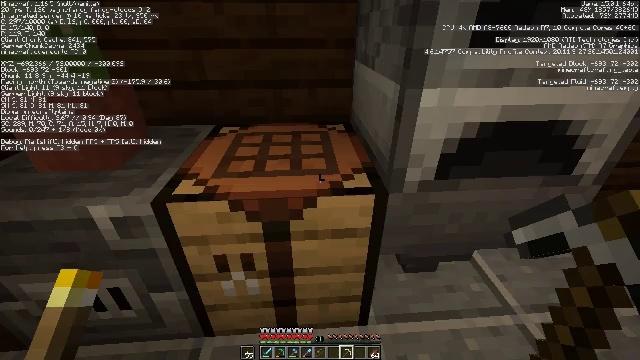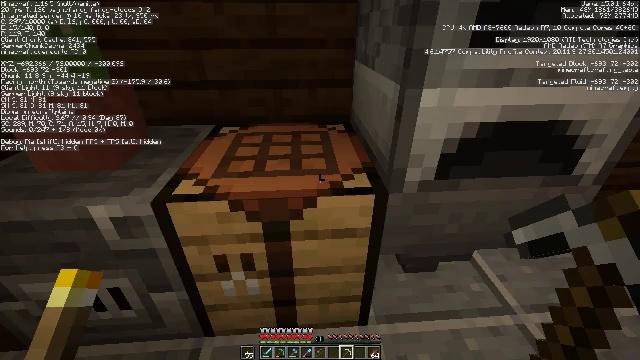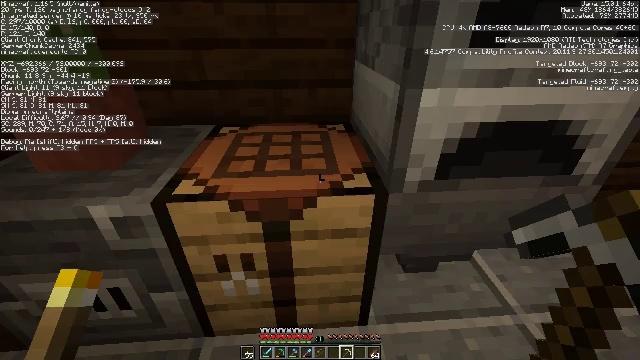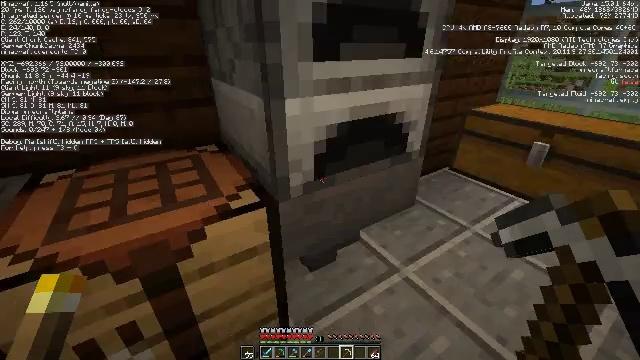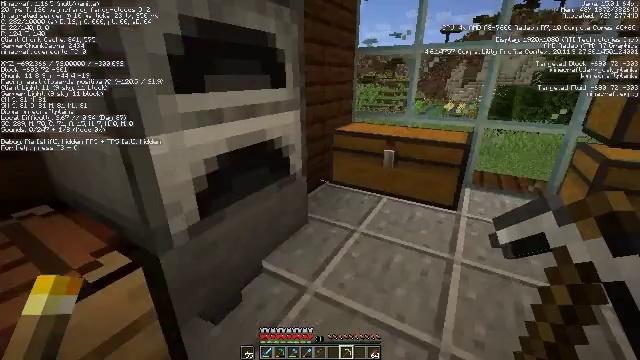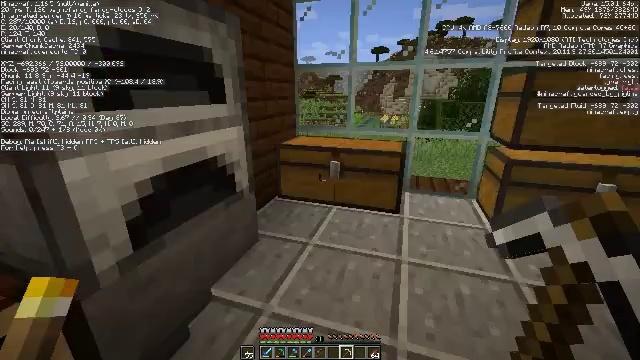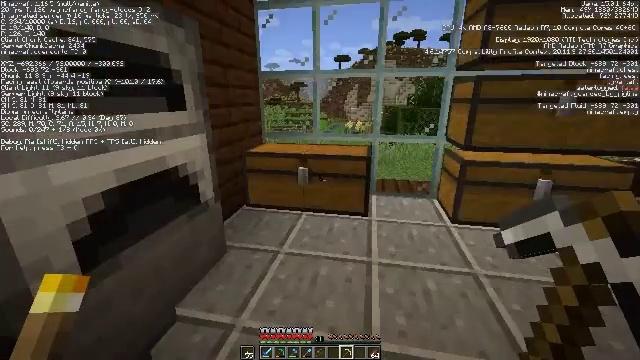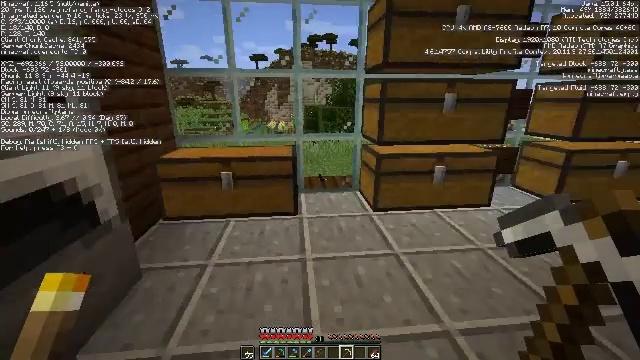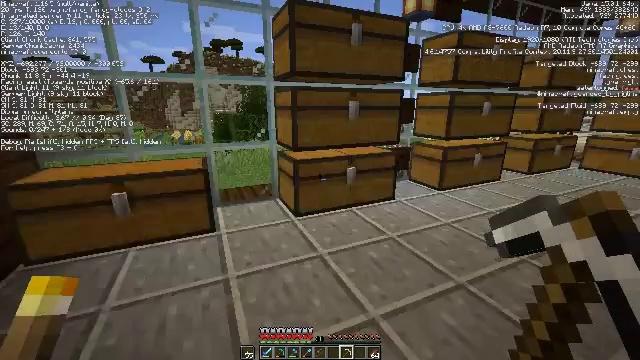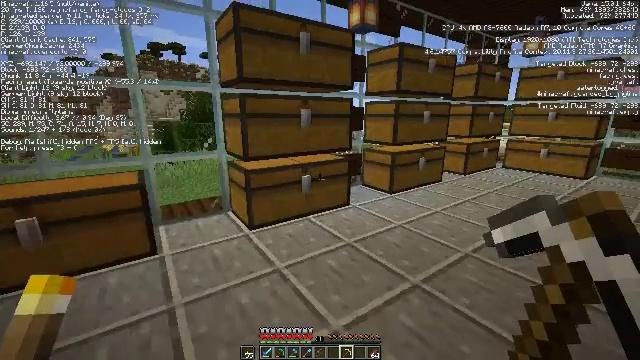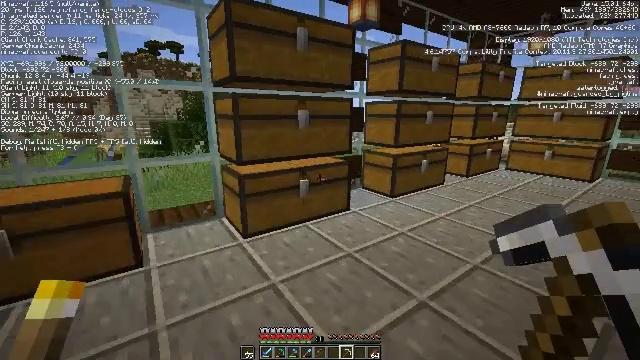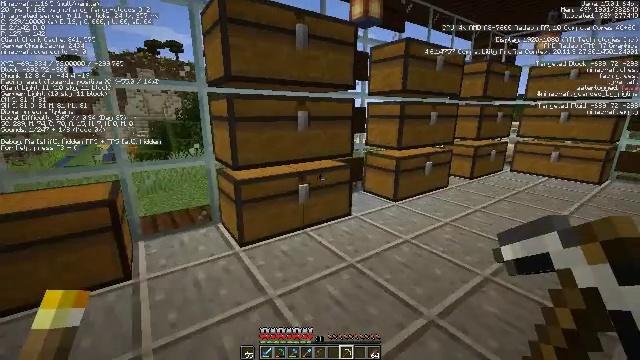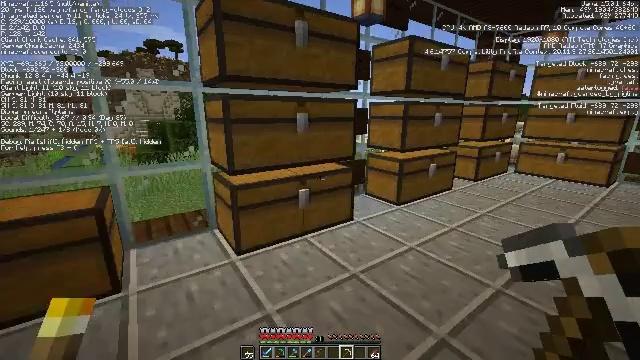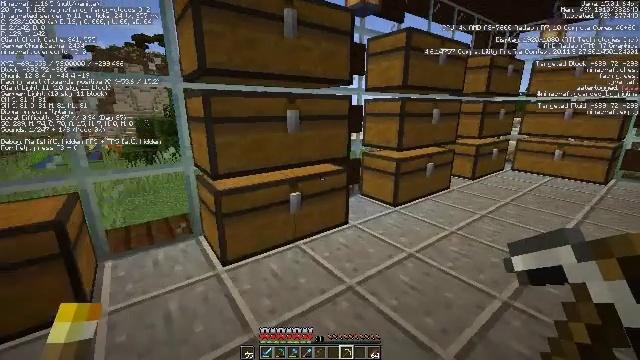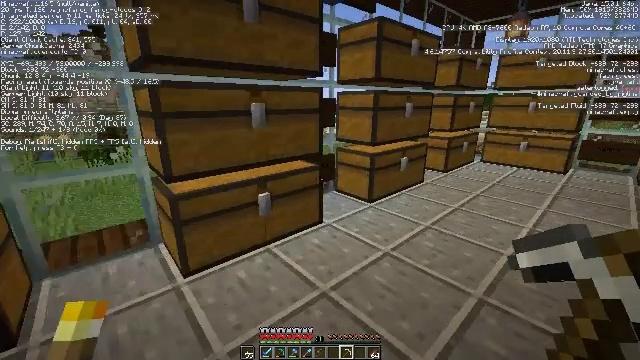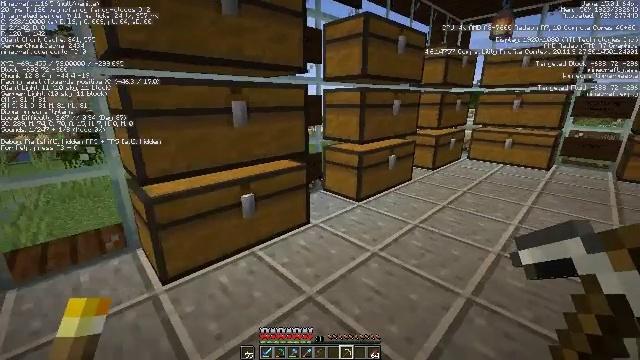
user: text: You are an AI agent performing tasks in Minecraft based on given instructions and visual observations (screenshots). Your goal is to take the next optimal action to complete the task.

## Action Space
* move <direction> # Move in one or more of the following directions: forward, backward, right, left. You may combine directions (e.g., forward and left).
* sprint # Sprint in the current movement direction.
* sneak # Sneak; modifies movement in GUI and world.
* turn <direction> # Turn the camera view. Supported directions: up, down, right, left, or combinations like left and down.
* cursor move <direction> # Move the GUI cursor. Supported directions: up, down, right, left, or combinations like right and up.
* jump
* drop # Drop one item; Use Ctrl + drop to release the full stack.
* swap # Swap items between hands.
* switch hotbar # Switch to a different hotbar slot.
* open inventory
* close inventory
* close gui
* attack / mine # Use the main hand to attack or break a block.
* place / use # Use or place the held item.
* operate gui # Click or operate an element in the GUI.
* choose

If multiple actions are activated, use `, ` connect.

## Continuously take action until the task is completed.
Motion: motion action
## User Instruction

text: Open the inventory and craft sticks.
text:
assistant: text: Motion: no_op
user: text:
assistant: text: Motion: no_op
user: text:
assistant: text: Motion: turn right and up
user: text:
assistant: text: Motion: turn right and up
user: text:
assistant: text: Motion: turn right and up
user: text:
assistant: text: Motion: turn right and up
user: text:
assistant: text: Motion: turn right
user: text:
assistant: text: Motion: move forward, turn right and up
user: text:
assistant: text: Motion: move forward, turn right and up
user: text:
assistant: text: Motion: move forward
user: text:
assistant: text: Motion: move forward
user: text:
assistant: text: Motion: move forward
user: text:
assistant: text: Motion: move forward and move right, turn right
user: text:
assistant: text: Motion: move forward and move right, turn right and down
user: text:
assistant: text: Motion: move forward and move right, turn right
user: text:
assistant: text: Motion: move forward and move right
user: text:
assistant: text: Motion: move forward and move right
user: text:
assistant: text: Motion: move forward and move right
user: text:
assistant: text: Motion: move forward and move right
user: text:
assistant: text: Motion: move forward and move right, turn left
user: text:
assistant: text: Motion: move forward and move right, turn up
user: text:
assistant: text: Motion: move forward and move right, turn up
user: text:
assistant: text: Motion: move forward and move right, turn left and up
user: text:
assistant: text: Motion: move forward and move right, turn left and up
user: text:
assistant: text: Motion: move forward and move right, turn left
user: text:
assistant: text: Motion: move forward and move right
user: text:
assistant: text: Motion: move forward and move right
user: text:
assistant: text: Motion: move forward and move right
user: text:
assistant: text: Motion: move forward and move right
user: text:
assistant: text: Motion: move forward and move right, use / place